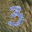
Label: 3